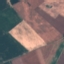
Land use / land cover: AnnualCrop